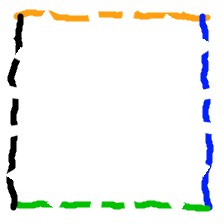
Shape: square